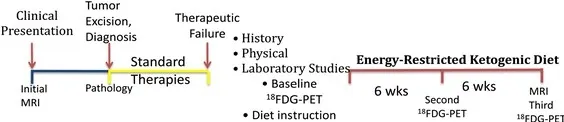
Schematic overview of the ERKD protocol. After standard therapies, patients are evaluated with history and physical examination and a PET/CT scan of the brain. These evaluations are repeated after 6 and 12 weeks of diet treatment. After 12 weeks of ERKD therapy, the protocol is completed.
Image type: chart (chart)